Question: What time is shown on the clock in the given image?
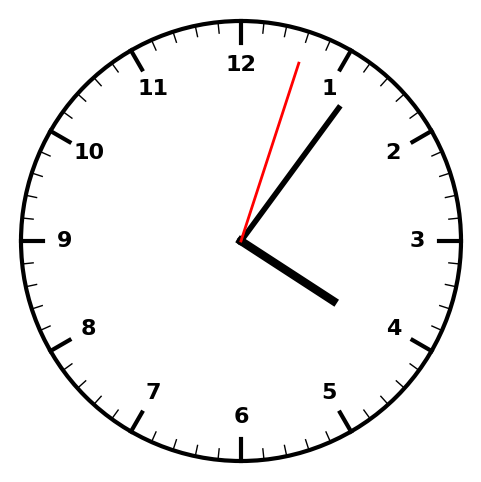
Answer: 04:06:03